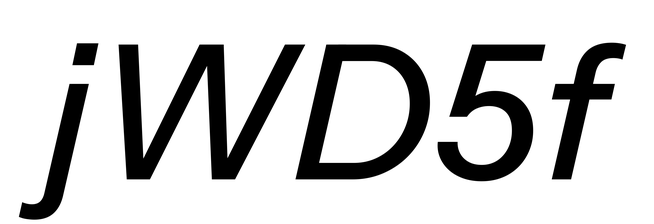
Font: InstrumentSans-Italic_Medium_Italic